Question: I am trying to compare two data series with dates and on a third column show ONLY the dates that are common in both data series (ordered in descending mode). A friend of mine helped me put together some code that seems to work but it seems to be taking a long time to generate the result when I have quite a long series of data. Is there a way to write this code differently that might get calculated faster? (I am currently using excel 2010.
The Function I enter on D2 and then I copy it down is: '=next_duplicate(A2:$A$535,B2:$B$535,D1:$D$1)'

'''
Function next_duplicate(list1, list2, excluded)
For Each c In list1
If WorksheetFunction.CountIf(excluded, c) = 0 Then
If WorksheetFunction.CountIf(list2, c) > 0 Then
next_duplicate = c
Exit For
End If
End If
Next c
If next_duplicate = 0 Then
next_duplicate = "N/A"
End If
End Function
'''
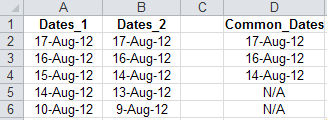
Answer: You can do this without VBA.
In Column C use COUNTIF to extract dates that appear only in both Columns A and B
'''
=IF(COUNTIF($B$2:$B$7,"="&A2) > 0, A2, 0)
'''
Then in Column D use an array formula (from <URL> to sort and remove blanks. Don't forget to select the range and then press control, shift and enter.
'''
=INDEX(C2:C7, MATCH(LARGE(IF(ISBLANK(C2:C7), "", IF(ISNUMBER(C2:C7), COUNTIF(C2:C7, "<"&C2:C7), COUNTIF(C2:C7, "<"&C2:C7)+SUM(IF(ISNUMBER(C2:C7), 1, 0))+1)), ROW()-ROW($D$2)+1), IF(ISBLANK(C2:C7), "", IF(ISNUMBER(C2:C7), COUNTIF(C2:C7, "<"&C2:C7), COUNTIF(C2:C7, "<"&C2:C7)+SUM(IF(ISNUMBER(C2:C7), 1, 0))+1)), 0))
'''